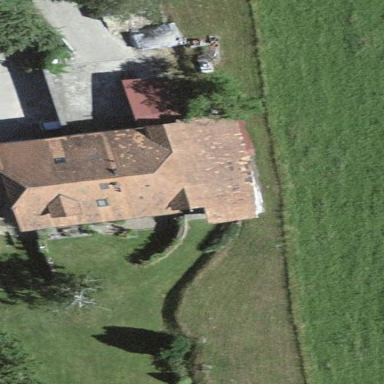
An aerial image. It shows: Farm building.